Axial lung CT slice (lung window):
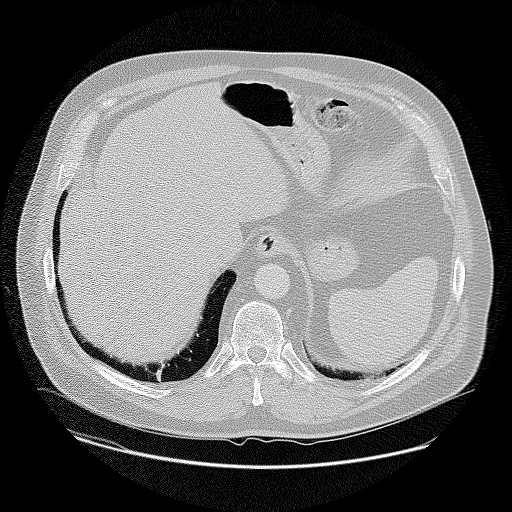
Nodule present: no